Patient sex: M
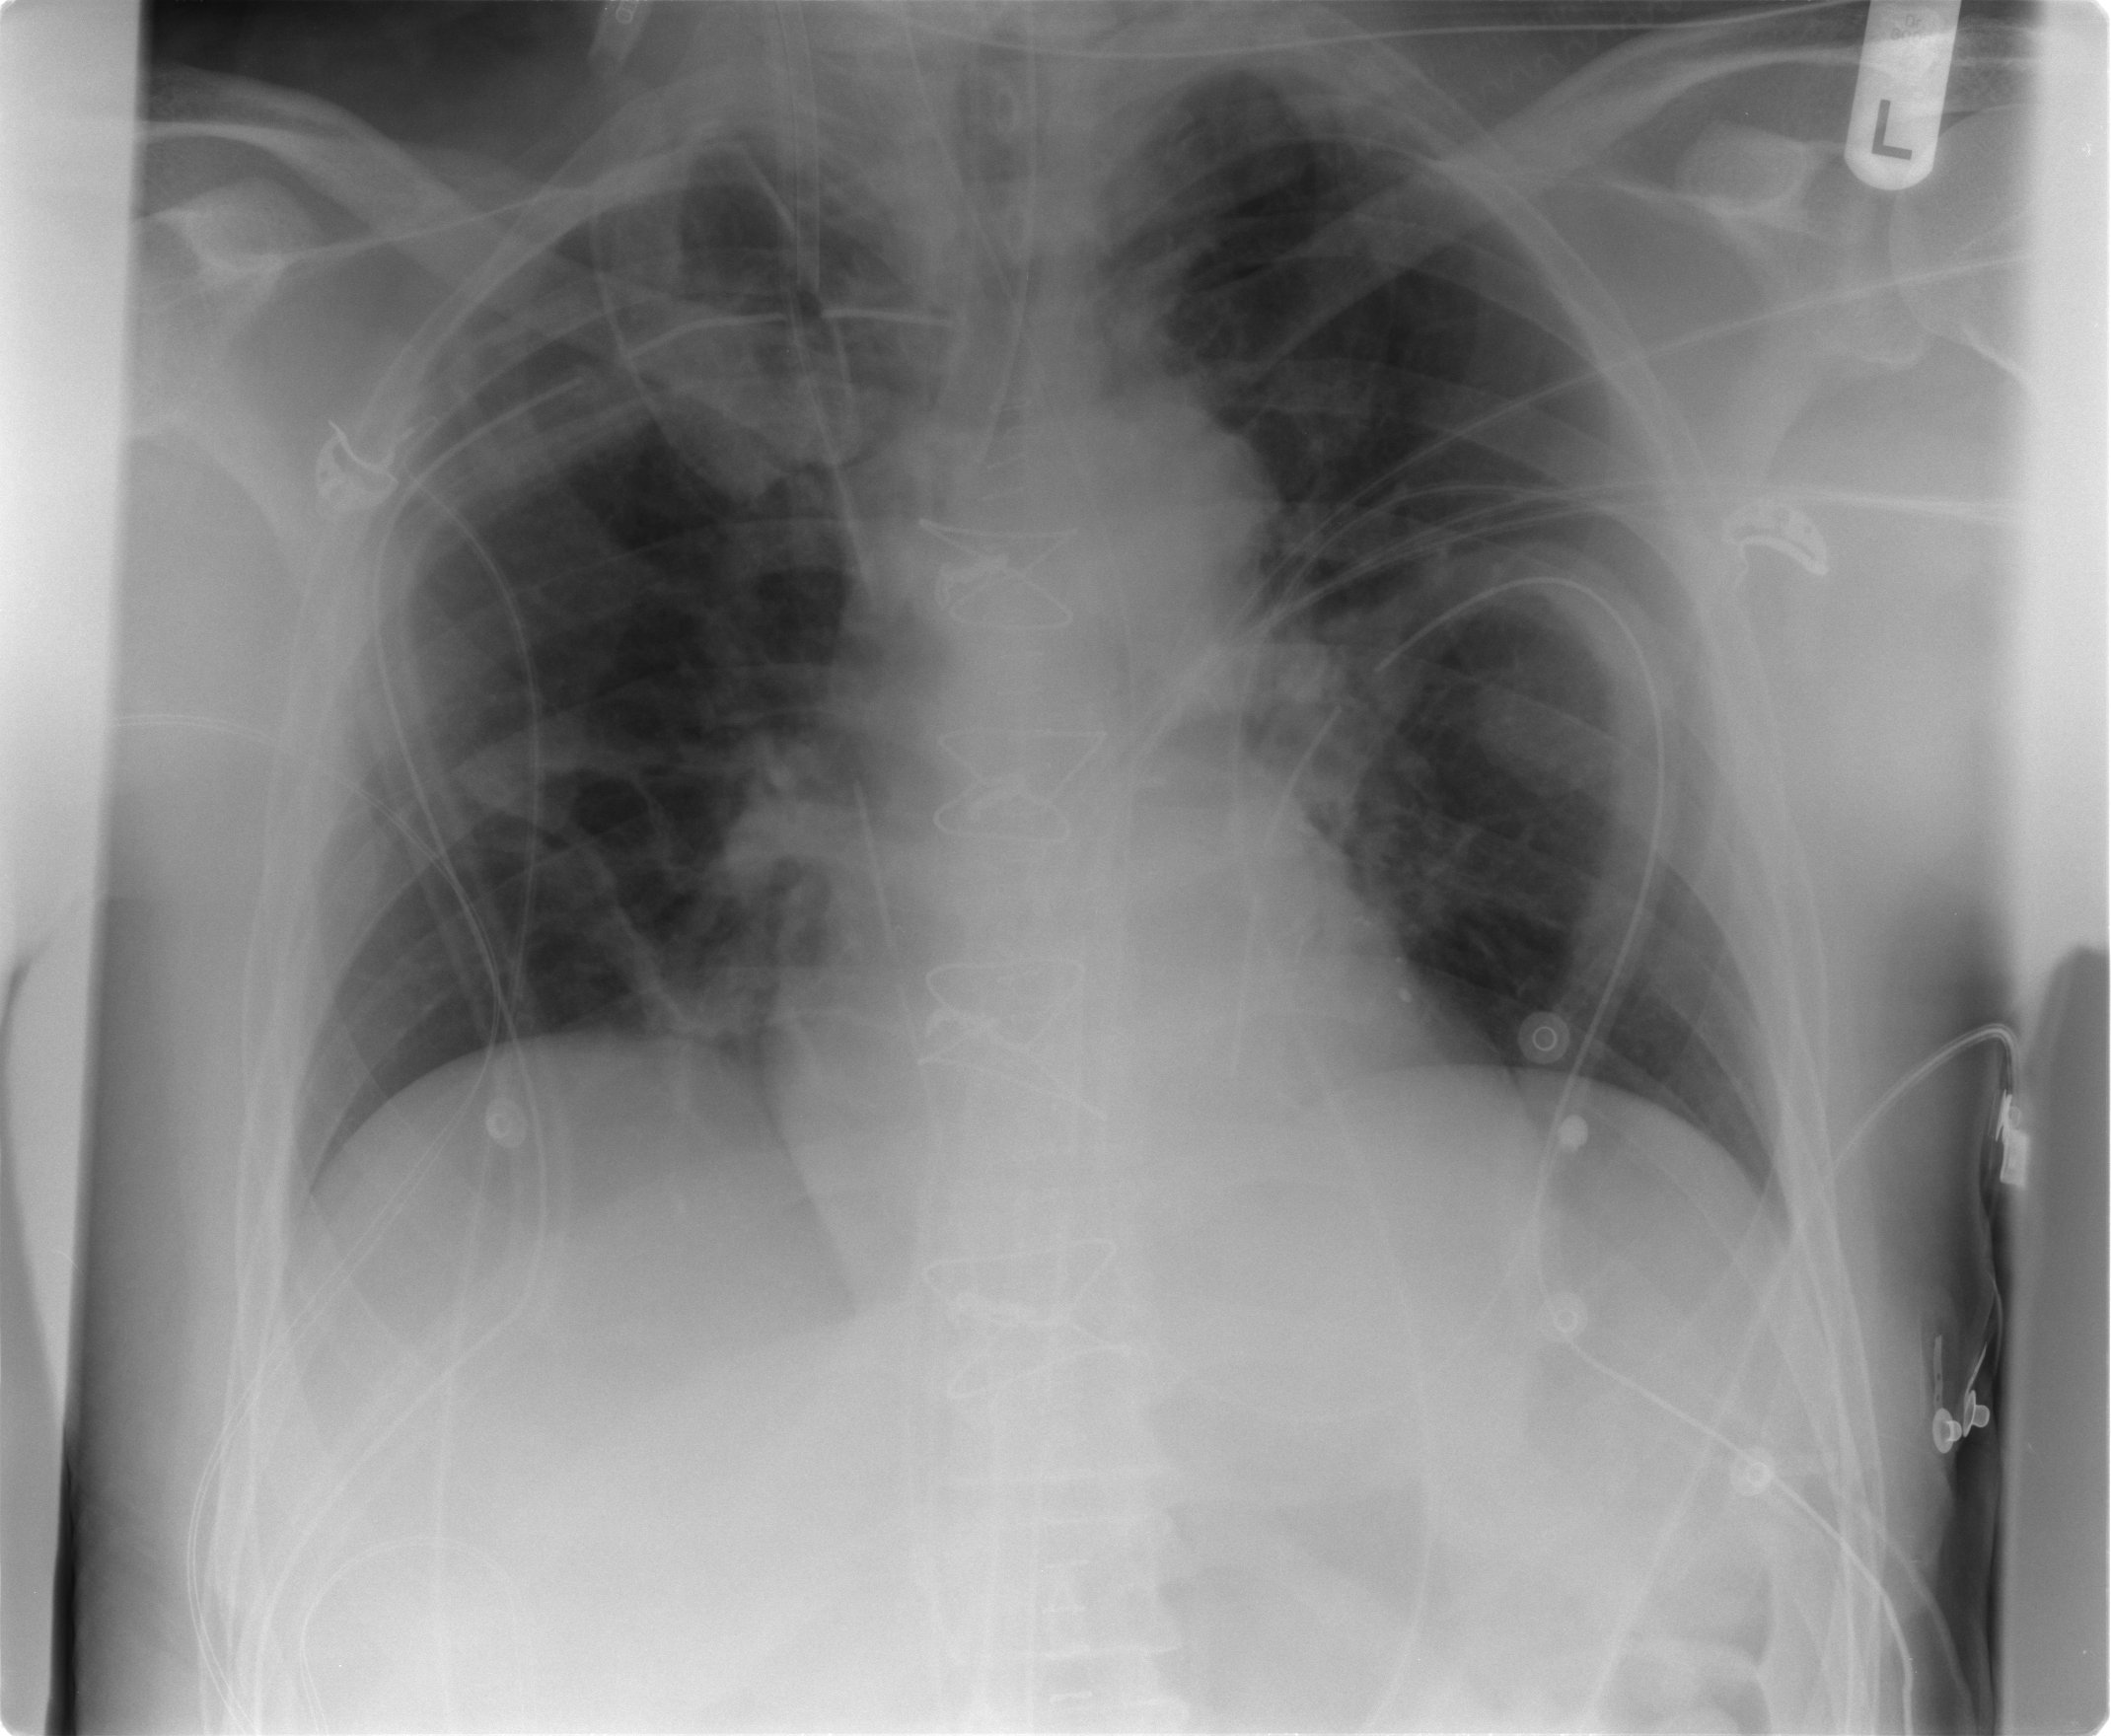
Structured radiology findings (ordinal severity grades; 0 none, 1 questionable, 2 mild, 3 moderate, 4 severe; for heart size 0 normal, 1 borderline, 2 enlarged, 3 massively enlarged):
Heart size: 0
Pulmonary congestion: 1
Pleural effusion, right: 0
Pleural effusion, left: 0
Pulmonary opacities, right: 0
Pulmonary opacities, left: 0
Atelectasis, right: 2
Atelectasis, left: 0